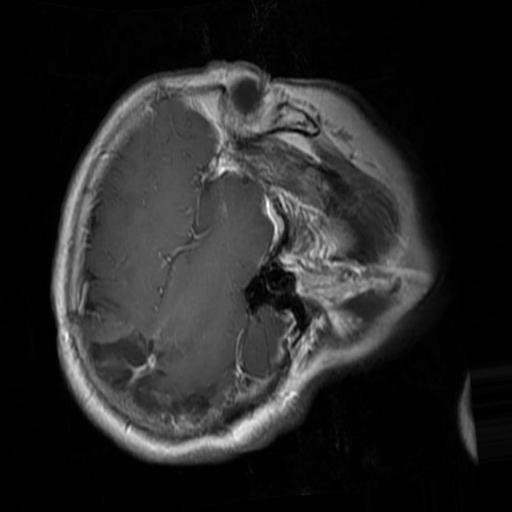
Label: brain_glioma